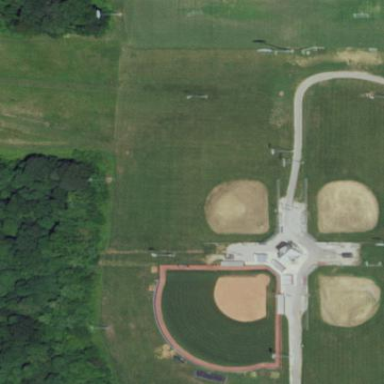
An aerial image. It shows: Softball pitch for leisure land activities.